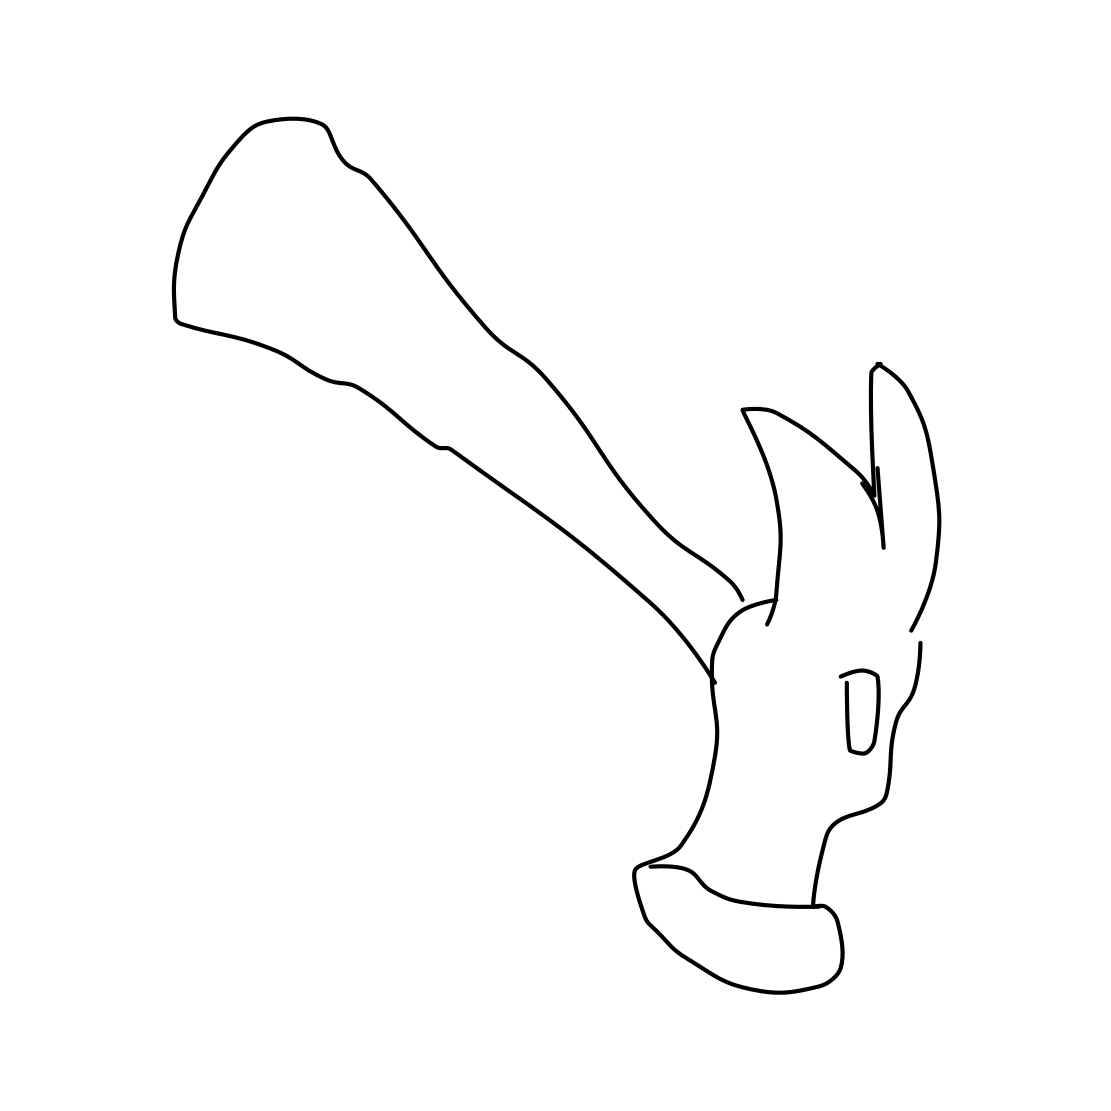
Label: hammer